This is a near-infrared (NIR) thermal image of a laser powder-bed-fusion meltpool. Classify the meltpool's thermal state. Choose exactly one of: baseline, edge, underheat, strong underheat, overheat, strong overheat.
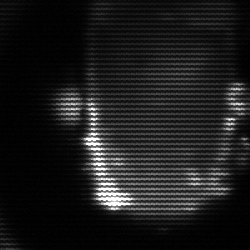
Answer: baseline